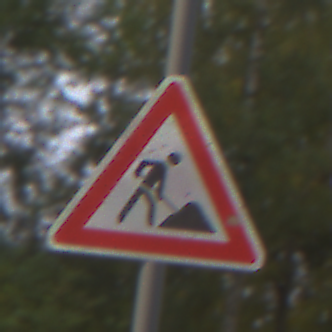
Verkehrszeichen: Arbeitsstelle
Umgebung: Outdoor, Nature
Tageszeit: Midday
Wetter: Overcast
Licht: Natural
Jahreszeit: Autumn
Kontrast: LowContrast